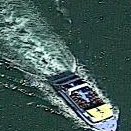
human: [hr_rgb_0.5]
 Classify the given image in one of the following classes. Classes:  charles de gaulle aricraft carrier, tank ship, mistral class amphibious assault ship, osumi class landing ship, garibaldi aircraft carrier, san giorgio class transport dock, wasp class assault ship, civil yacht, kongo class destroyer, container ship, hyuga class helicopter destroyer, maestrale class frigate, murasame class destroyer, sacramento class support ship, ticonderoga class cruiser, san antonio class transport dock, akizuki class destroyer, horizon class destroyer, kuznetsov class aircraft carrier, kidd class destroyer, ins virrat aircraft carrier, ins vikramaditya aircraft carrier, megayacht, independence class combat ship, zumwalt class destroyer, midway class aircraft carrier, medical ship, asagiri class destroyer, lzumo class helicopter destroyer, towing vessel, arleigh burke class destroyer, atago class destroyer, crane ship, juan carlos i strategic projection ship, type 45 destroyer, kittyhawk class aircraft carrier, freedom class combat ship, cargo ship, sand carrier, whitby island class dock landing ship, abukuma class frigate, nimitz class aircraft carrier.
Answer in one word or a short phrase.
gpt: Civil yacht